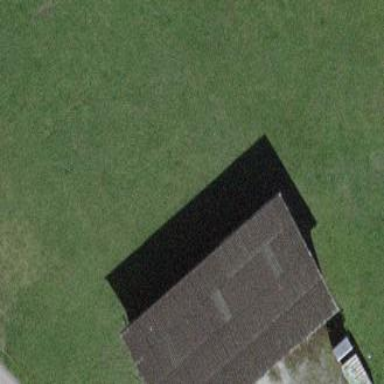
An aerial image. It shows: Shed.